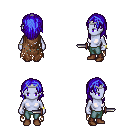
a pixel art fantasy rpg character, female body template, dark elf, purple skin, brown tattered cape, teal pants, blue long hairstyle, silver tiara, bracelets, brown shoes, dagger, four views (front, back, left, right), 2x2 character sprite sheet, small pixel art, hard edges, no anti-aliasing